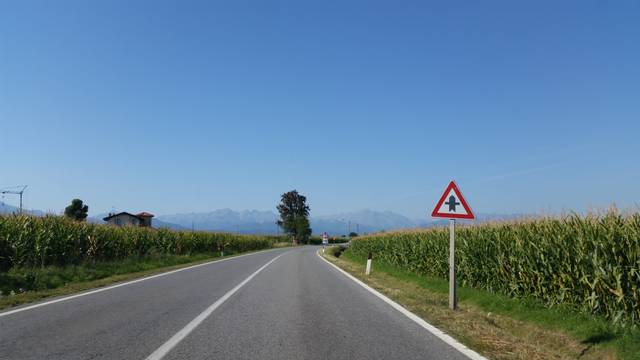
Region: Italy
Coordinates: 44.427, 7.617